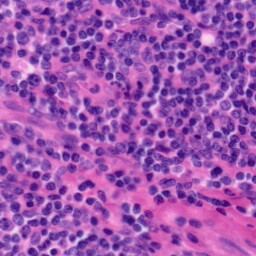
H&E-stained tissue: Tonsil